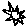
Label: sun